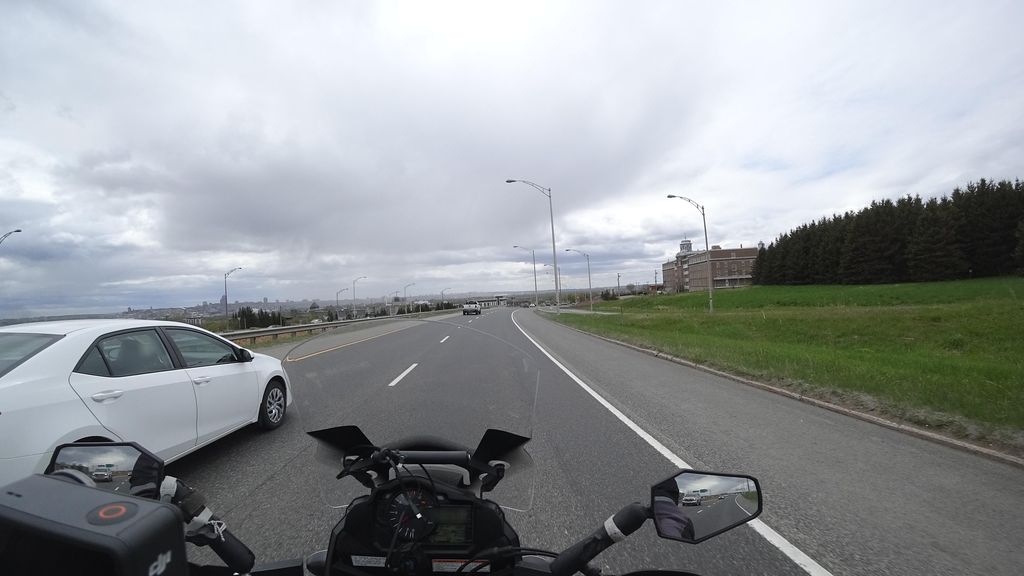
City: quebec_city